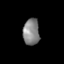
Tissue: skin
Cell type: Epithelial cells
Senescence score: 0.9011
Nuclear area (px): 426
Mean DAPI intensity: 132.352